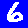
Digit: 6